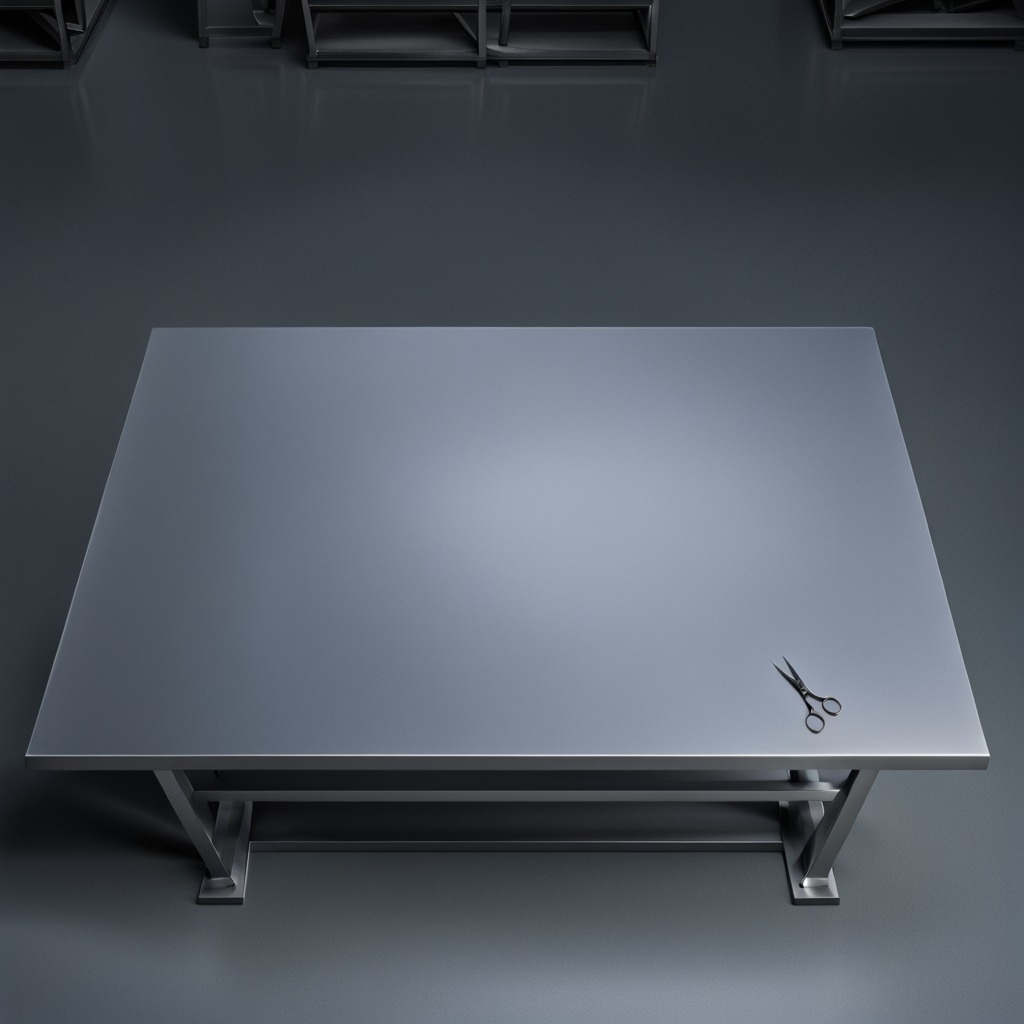
A scissor lies on the tabletop.